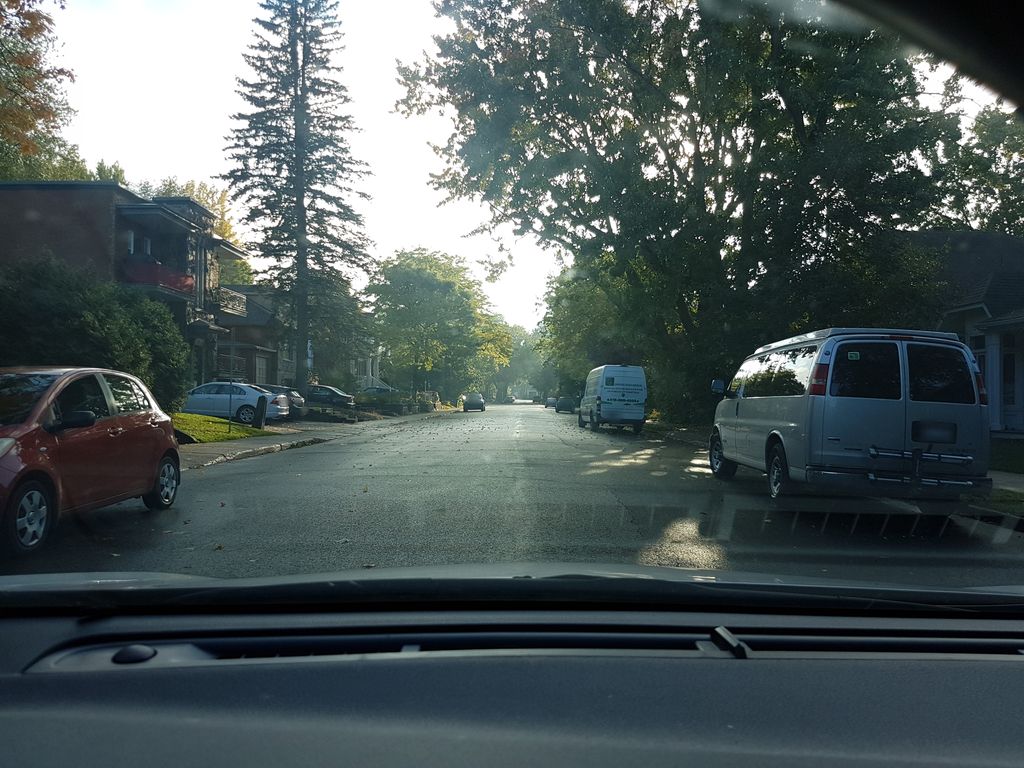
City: quebec_city